Interaction volume radius: 5 \u00c5
Interaction volume height: 20 \u00c5
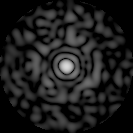
Disorder parameter: 0.8857